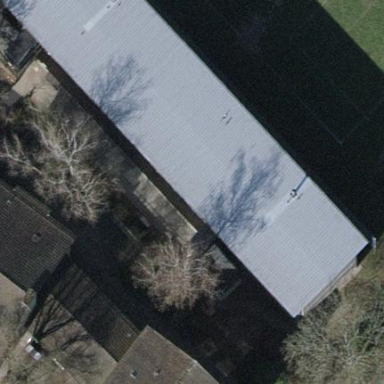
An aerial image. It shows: School building with flat roof.